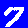
Digit: 7